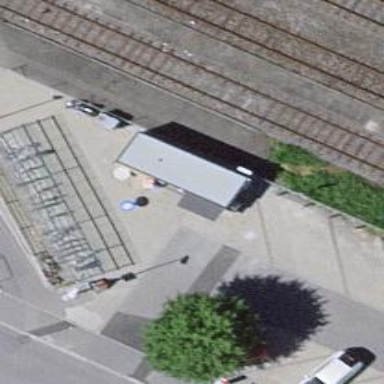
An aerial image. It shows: Kiosk.